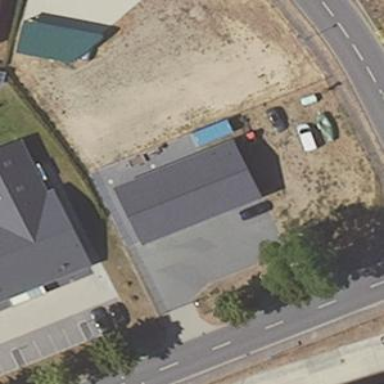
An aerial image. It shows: Commercial building.